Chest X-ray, AP view. Patient: 6 years old, sex M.
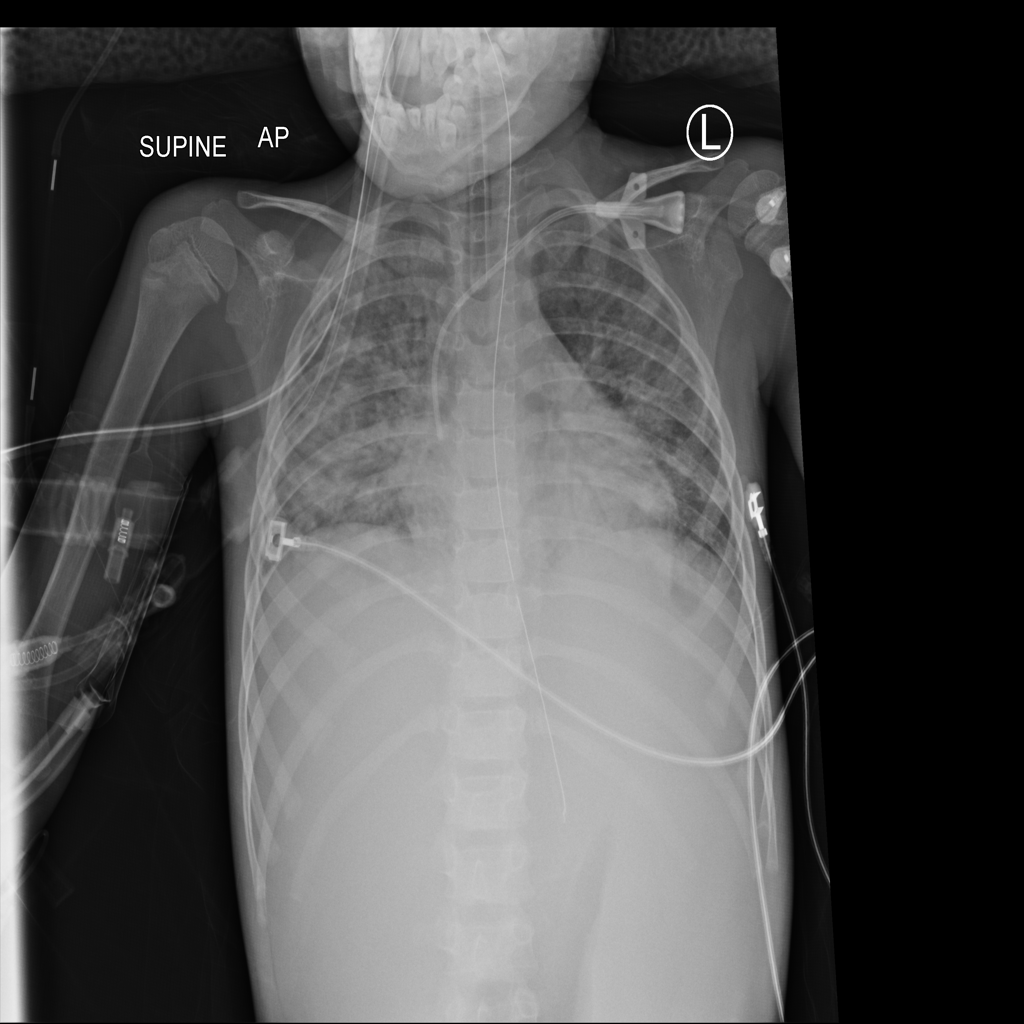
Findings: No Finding